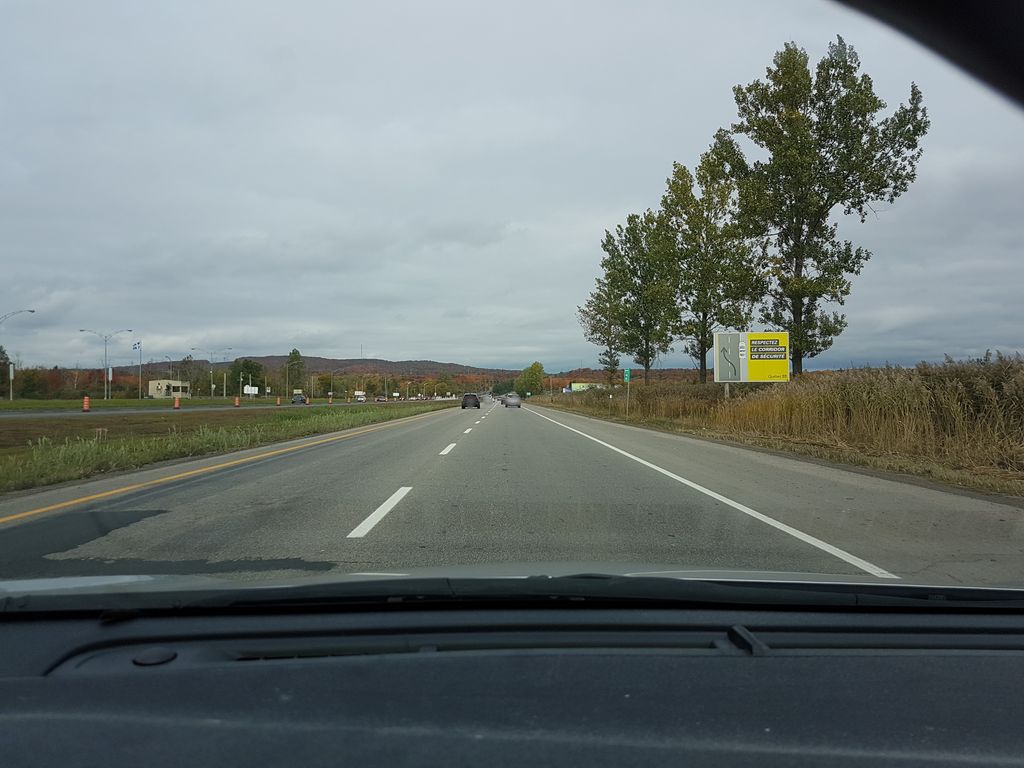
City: quebec_city